Interaction volume radius: 10 \u00c5
Interaction volume height: 50 \u00c5
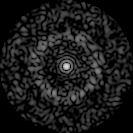
Disorder parameter: 0.8168